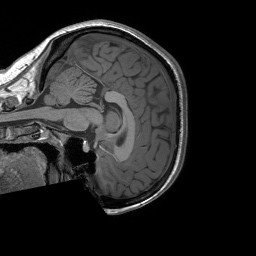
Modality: T1w
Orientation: sagittal